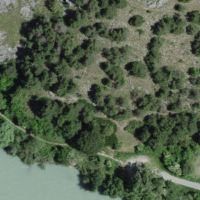
EUNIS habitat code: 48
Species observed at this site:
Macrophya montana
Lysandra coridon
Limenitis reducta
Volucella pellucens
Enallagma cyathigerum
Lysandra bellargus
Fringilla coelebs
Minois dryas
Chlorophorus varius